Question: Using RStudio 0.98.1028 on R 3.1.1 on Windows 7 64 bit, creating an interactive document using Shiny's fluidPage, sidebarLayout and sidebarPanel. They all play nicely and as described on small-ish window sizes, but when I go full-screen with either RStudio's built-in browser or with a web-browser (IE 11), there is a massive (about 40%) area of just white-space on the left of my window that isn't being used. What can I do to make Shiny use ALL of my browser window width?
Test case:
'''
---
title: "TestBed"
author: "Derek Slone-Zhen"
date: "Tuesday, September 02, 2014"
output: html_document
runtime: shiny
---
'''{r echo=FALSE}
shinyUI(fluidPage(
titlePanel("title panel"),
sidebarLayout(
sidebarPanel(
actionButton("goButton", label="Submit")
),
mainPanel(
renderDataTable({
input$goButton
mx <- 1:10000
dim(mx) <- c(100,100)
mx <- as.data.frame(mx)
mx
}
)
)
)
))
'''
'''
What I don't like the look of:

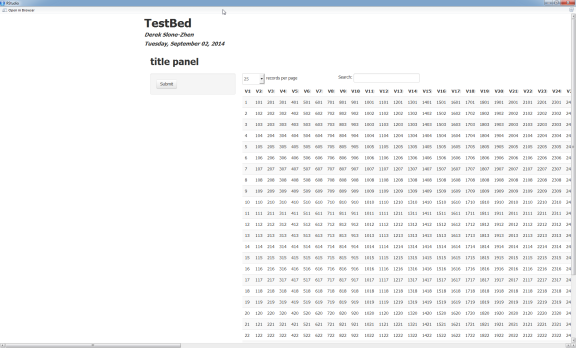
Answer: You may need to run the dev version of rmarkdown so
'''
devtools::install_github("rstudio/rmarkdown")
'''
see <URL>
Change your yaml header to:
'''
---
title: "TestBed"
author: "Derek Slone-Zhen"
date: "Tuesday, September 02, 2014"
runtime: shiny
output:
html_document:
css: my.css
---
'''
Then you can add a CSS 'my.css' in the same directory as your '.Rmd' file.
By default the markdown is placed in a bootstrap container having 'class = main-container' with default styling 'margin-left: auto;'. You can change this for example
my.css:
'''
.main-container{
margin-left: 0px !important;
}
'''
which results in: